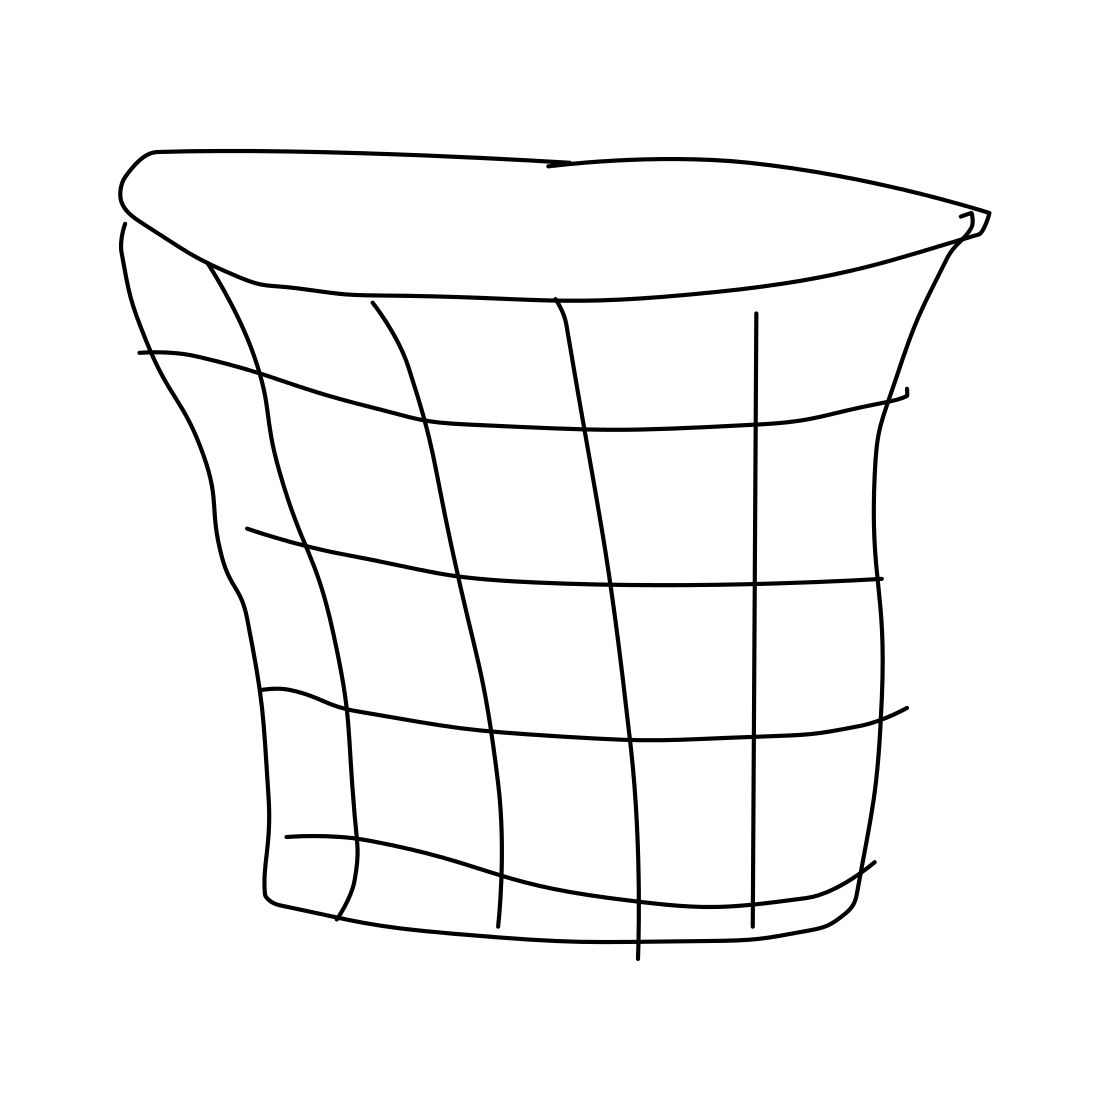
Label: basket